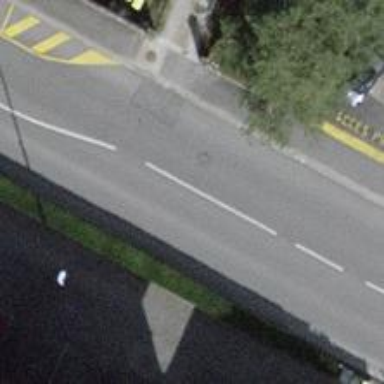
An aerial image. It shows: Residential road with asphalt surface. There are sidewalks on both sides of the road.